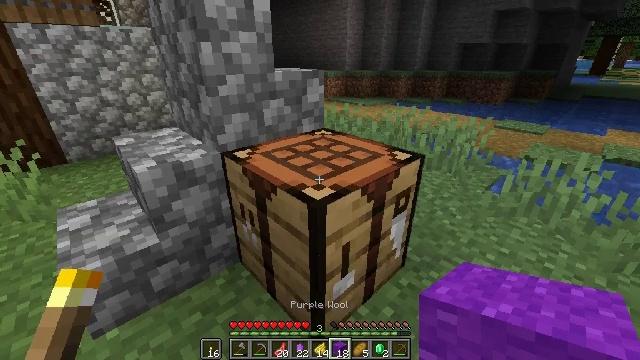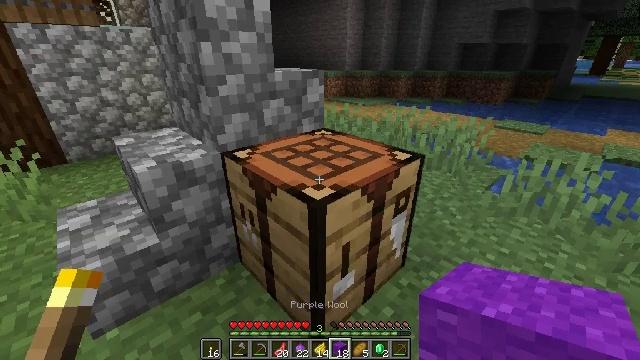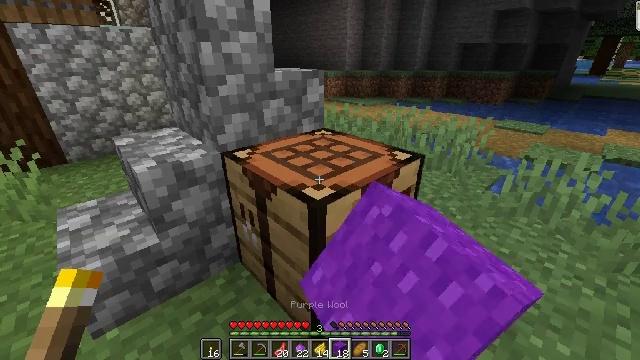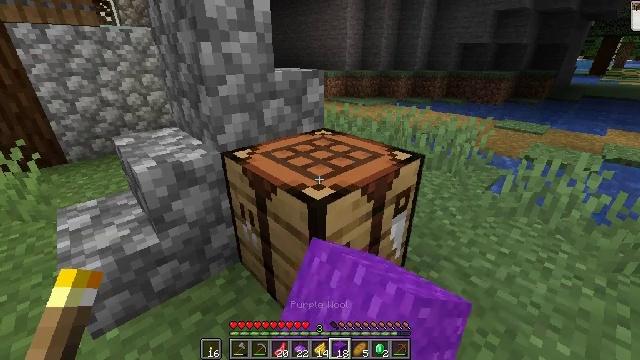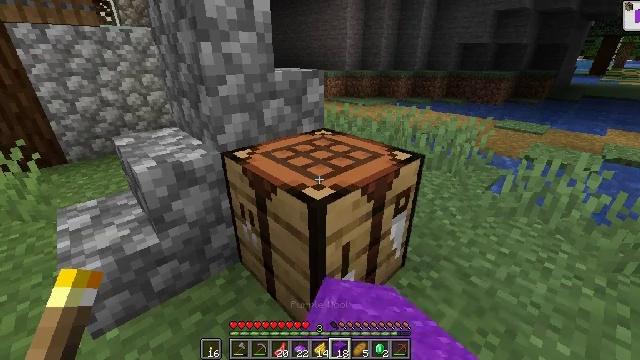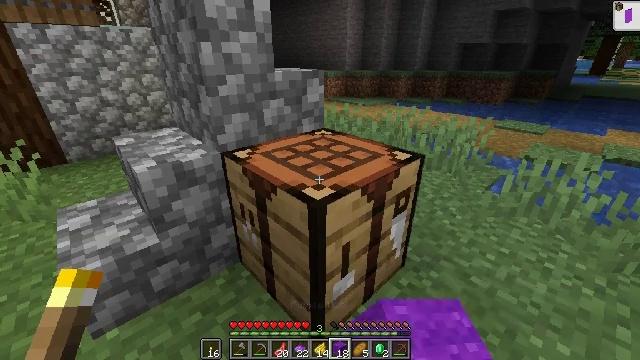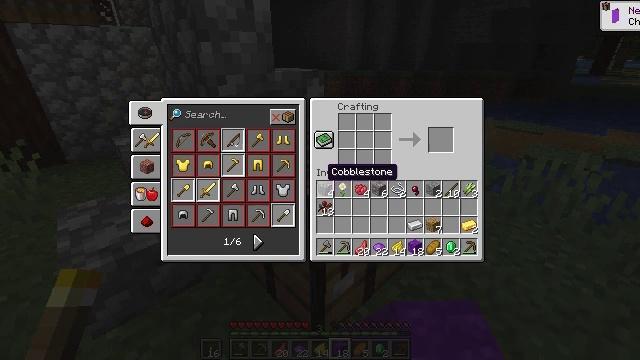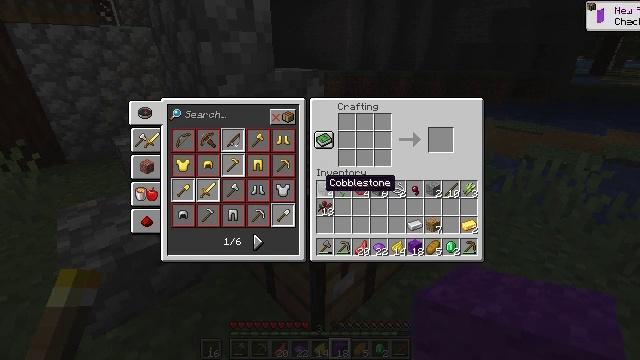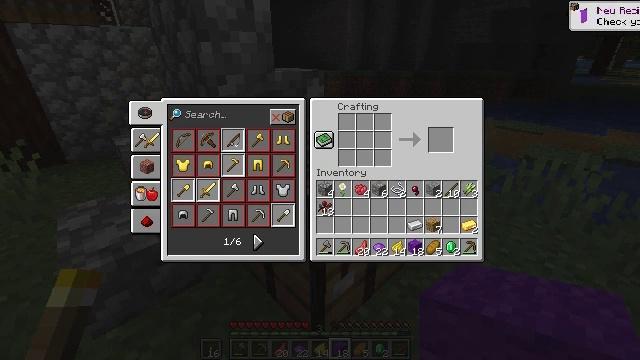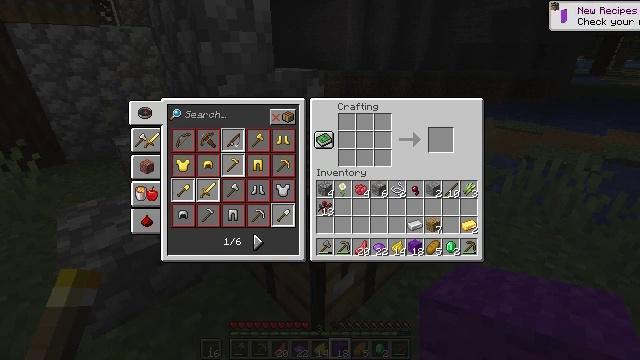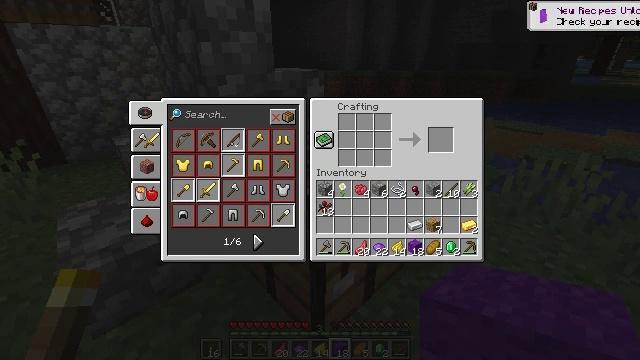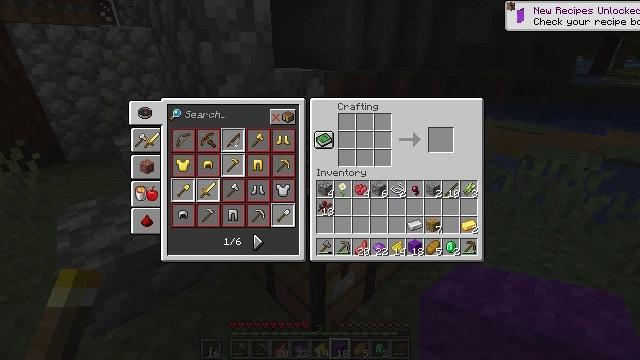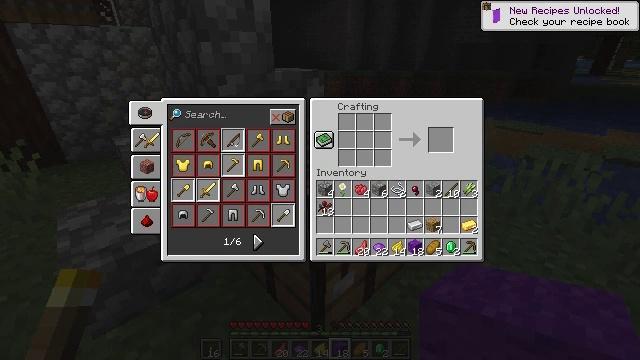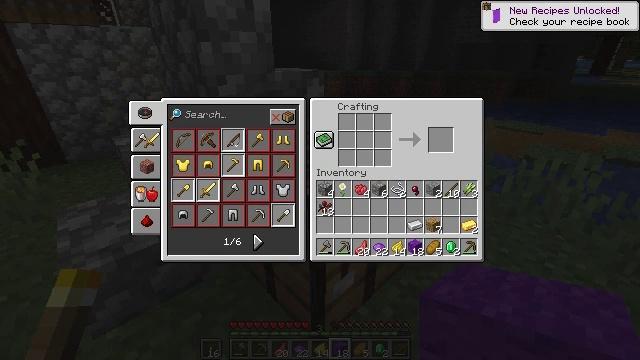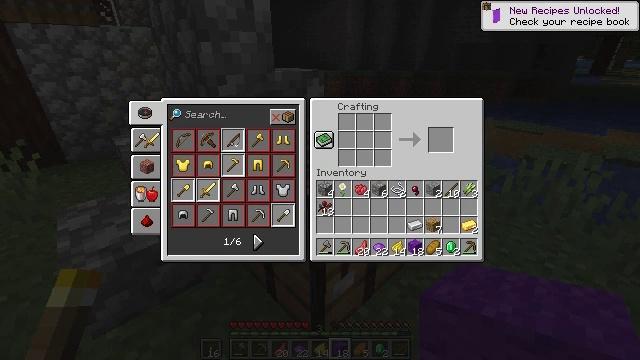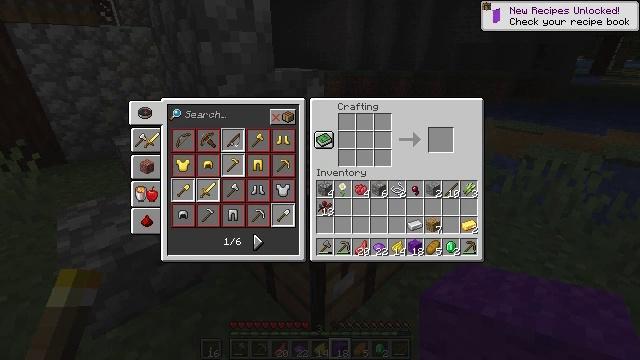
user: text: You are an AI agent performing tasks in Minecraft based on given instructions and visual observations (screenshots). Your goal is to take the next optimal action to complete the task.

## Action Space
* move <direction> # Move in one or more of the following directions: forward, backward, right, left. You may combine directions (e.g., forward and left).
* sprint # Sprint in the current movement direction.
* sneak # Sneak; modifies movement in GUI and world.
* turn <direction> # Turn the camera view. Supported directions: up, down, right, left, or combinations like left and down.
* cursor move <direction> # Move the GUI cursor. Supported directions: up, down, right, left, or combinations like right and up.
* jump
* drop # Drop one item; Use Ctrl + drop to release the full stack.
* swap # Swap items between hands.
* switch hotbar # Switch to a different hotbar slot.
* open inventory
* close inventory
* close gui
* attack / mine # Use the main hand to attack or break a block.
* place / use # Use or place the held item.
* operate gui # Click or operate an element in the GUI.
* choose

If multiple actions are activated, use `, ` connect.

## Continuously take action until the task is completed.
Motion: motion action
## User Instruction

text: Put a banner and purple dye in the crafting grid to craft a purple banner.
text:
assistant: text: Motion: use / place
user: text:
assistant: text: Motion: use / place
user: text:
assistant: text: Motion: use / place
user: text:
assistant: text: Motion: no_op
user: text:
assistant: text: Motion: no_op
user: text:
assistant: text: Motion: open gui
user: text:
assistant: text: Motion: cursor move down
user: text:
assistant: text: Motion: cursor move left and down
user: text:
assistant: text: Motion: cursor move left and down
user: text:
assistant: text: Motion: cursor move left and down
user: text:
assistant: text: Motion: cursor move left
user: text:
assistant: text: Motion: cursor move left and down
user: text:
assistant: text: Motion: cursor move left
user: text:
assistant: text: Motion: cursor move right
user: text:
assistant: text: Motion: cursor move right
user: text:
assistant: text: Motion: no_op
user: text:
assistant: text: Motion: no_op
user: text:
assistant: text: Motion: no_op
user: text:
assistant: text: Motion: no_op
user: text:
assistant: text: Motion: no_op
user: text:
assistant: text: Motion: no_op
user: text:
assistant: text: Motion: no_op
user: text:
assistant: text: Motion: operate gui
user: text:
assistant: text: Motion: operate gui
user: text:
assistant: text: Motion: operate gui
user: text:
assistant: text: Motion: no_op
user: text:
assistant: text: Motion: no_op
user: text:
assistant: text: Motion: no_op
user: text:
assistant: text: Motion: cursor move up
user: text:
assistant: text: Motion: cursor move up